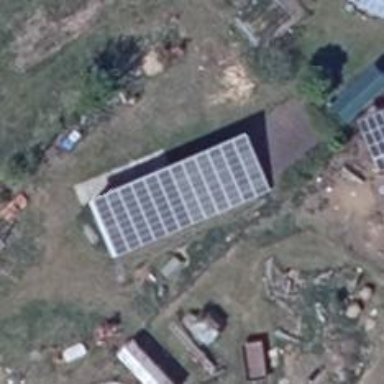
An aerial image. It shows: Small solar photovoltaic panel generator is producing electricity.